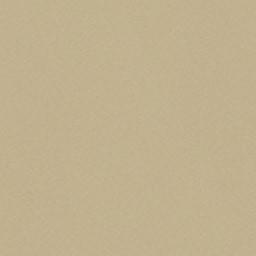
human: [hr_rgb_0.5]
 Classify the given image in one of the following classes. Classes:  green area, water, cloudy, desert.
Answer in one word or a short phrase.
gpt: desert